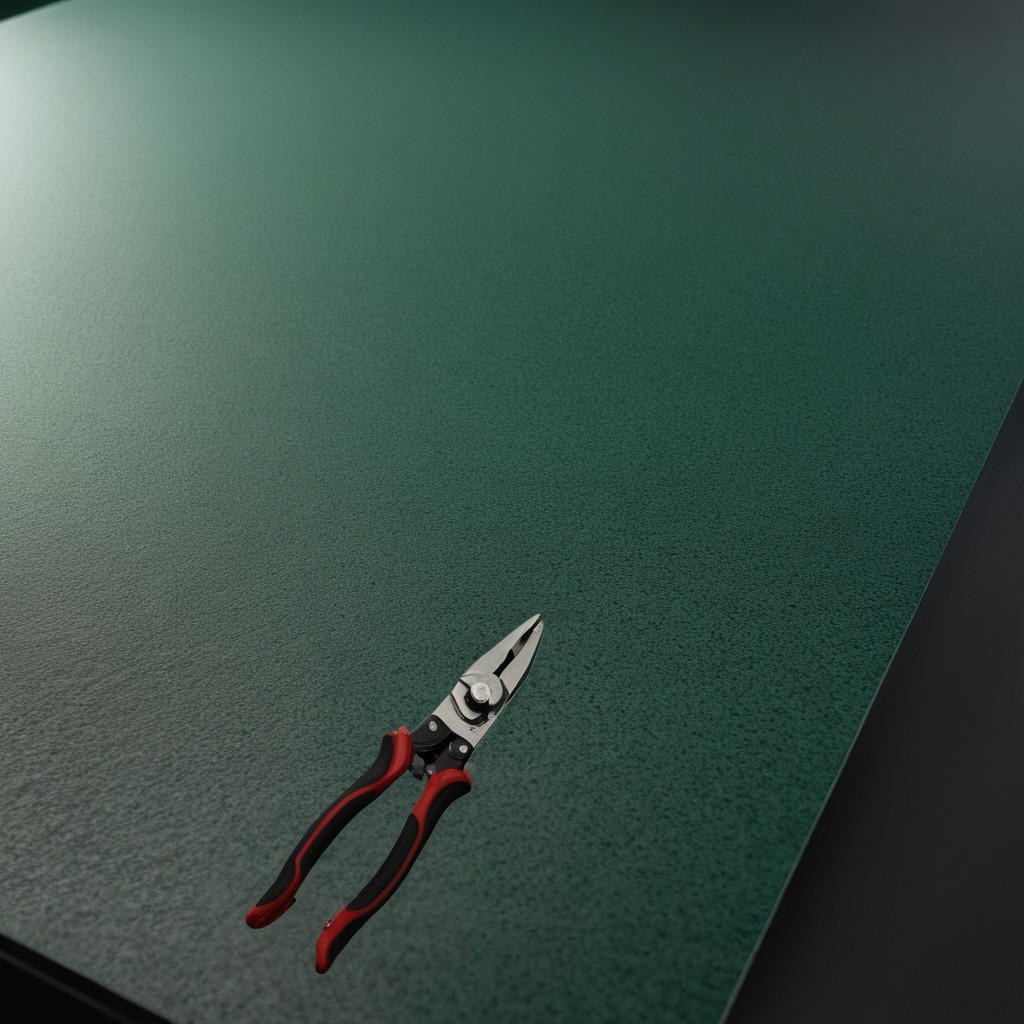
A plier is lying on the clean granite tabletop covered with a green rubber mat inside a workshop under bright overhead lighting crisp shadows high clarity worn but beneath the mat